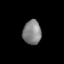
Tissue: lung
Cell type: Epithelial cells
Senescence score: 0.1643
Nuclear area (px): 435
Mean DAPI intensity: 130.993